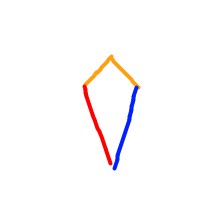
Shape: kite